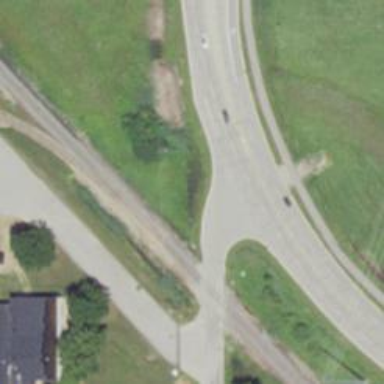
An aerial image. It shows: Tertiary road.